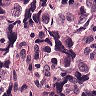
Metastatic tissue present: yes